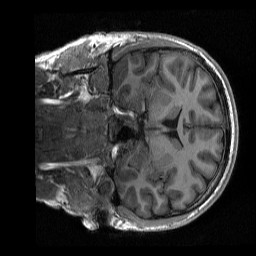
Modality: T1w
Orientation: coronal
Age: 23
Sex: male
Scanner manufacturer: siemens
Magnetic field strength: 3 T
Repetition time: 2.3 s
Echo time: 0.00298 s